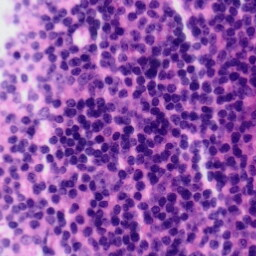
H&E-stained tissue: Tonsil